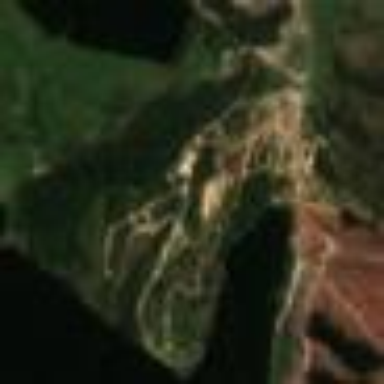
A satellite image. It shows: Motocross raceway.